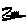
Label: zigzag